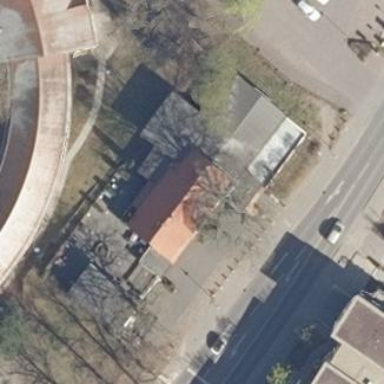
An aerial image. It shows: Restaurant building.